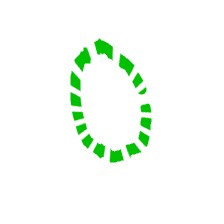
Shape: circle